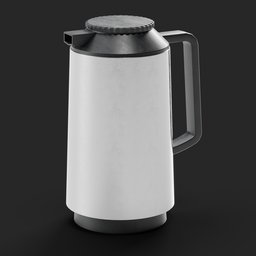
Label: tools